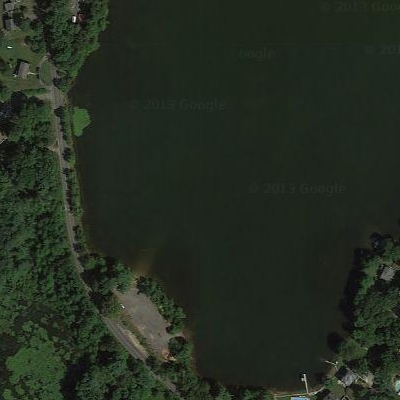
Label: dRiverLake